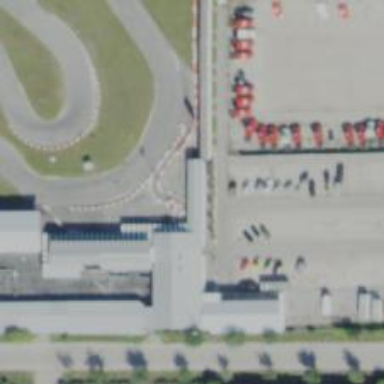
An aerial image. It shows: Karting track located in leisure land area.